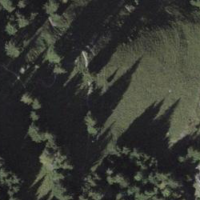
EUNIS habitat code: 23
Species observed at this site:
Gentiana cruciata
Sciurus vulgaris
Erebia aethiops